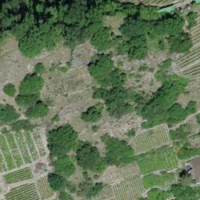
EUNIS habitat code: 40
Species observed at this site:
Campanula persicifolia